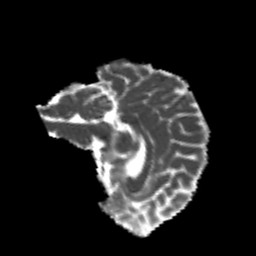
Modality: MD
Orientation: sagittal
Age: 22
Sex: female
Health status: healthy
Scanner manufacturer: philips
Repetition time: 7.393 s
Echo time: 0.08599 s